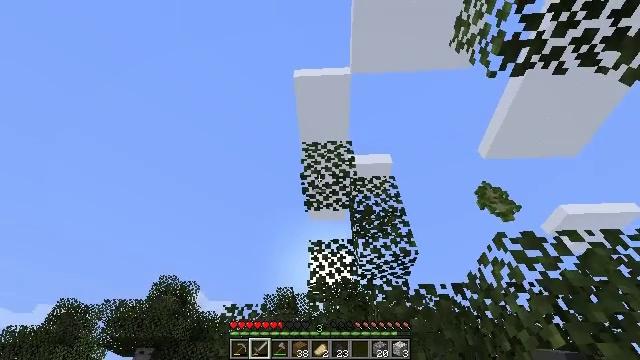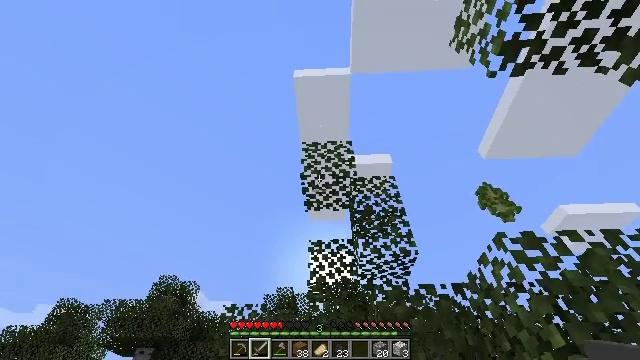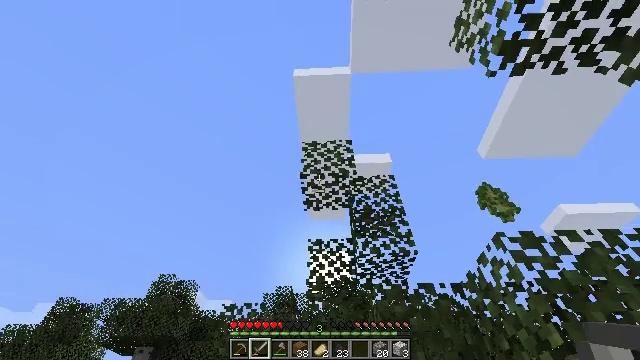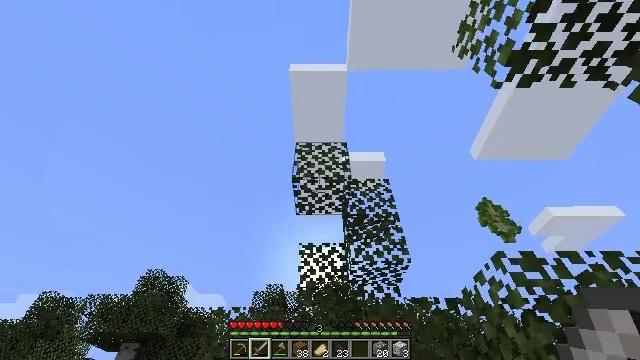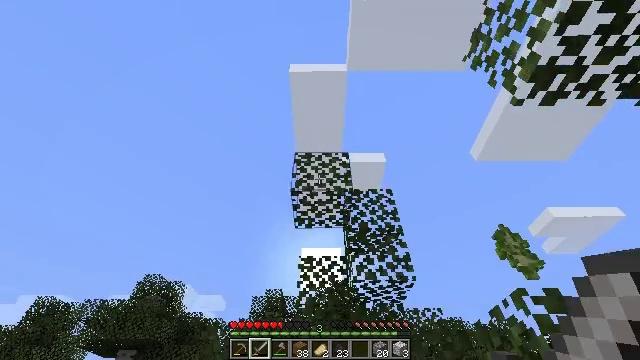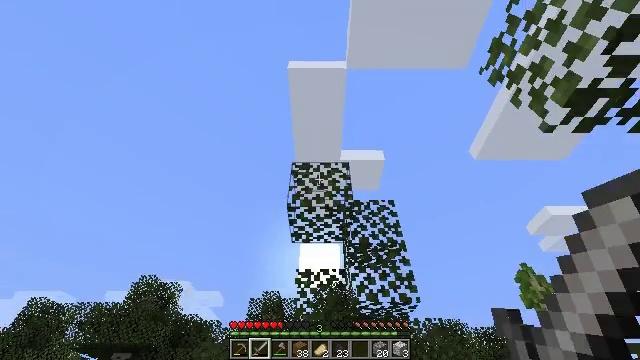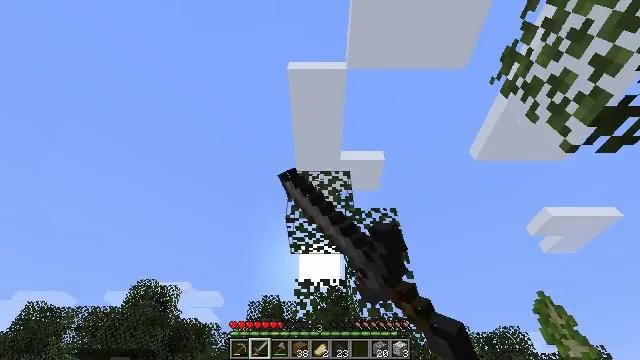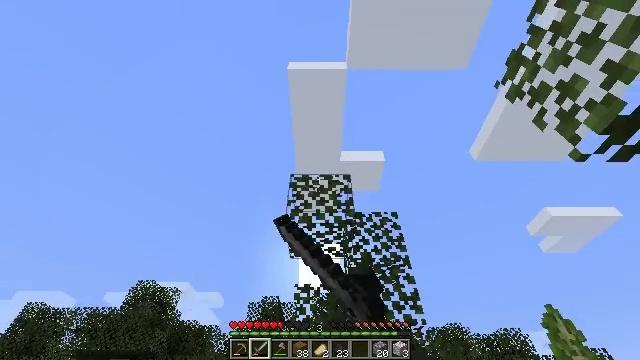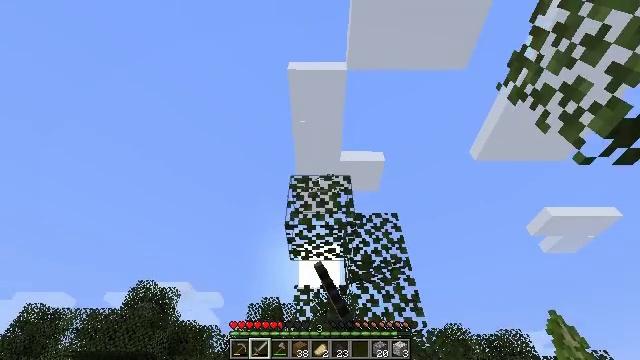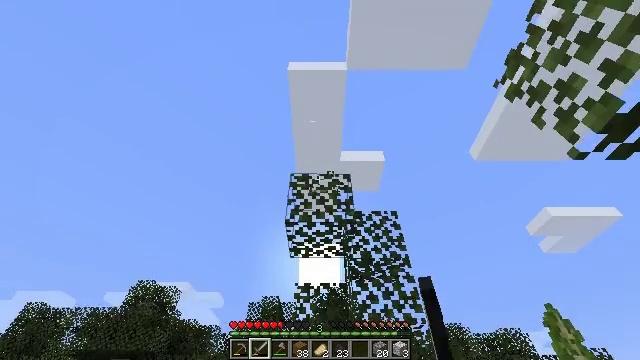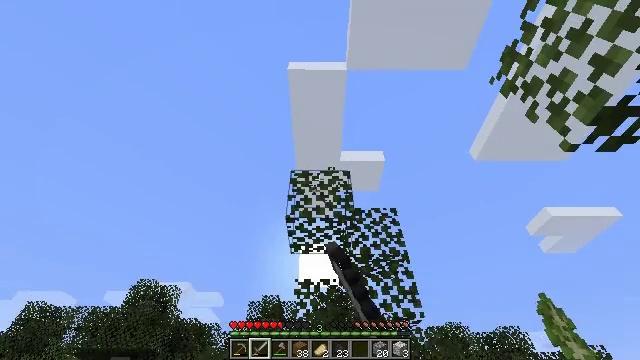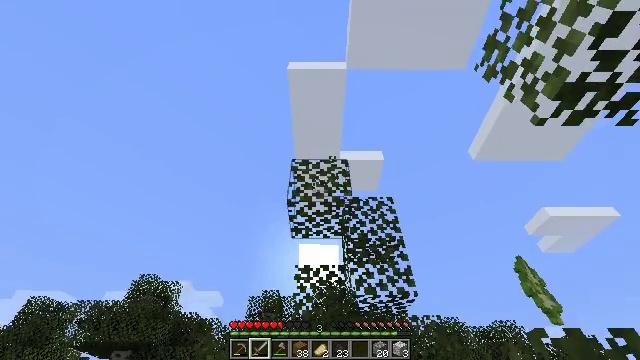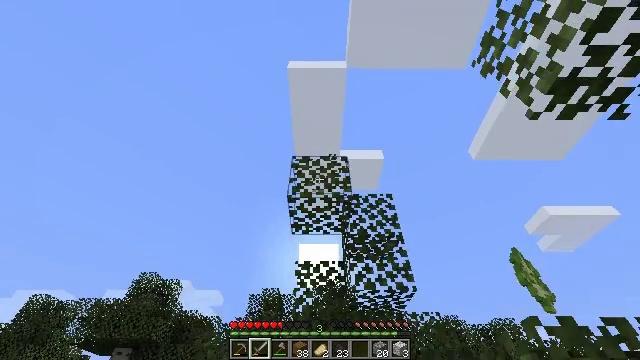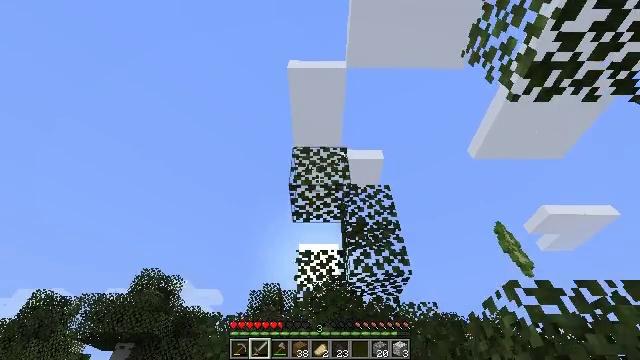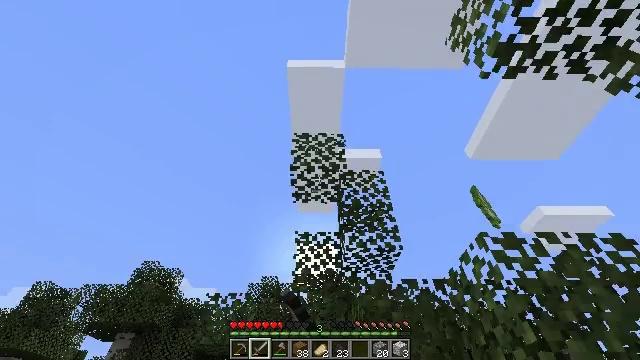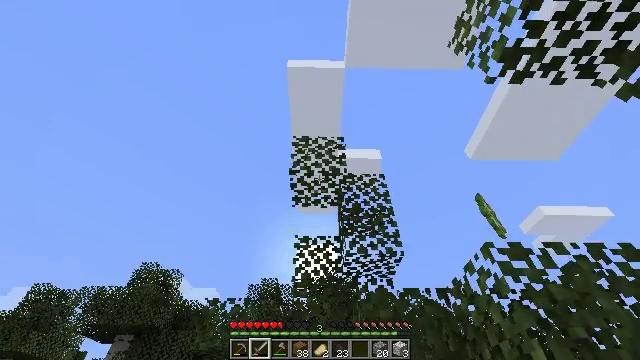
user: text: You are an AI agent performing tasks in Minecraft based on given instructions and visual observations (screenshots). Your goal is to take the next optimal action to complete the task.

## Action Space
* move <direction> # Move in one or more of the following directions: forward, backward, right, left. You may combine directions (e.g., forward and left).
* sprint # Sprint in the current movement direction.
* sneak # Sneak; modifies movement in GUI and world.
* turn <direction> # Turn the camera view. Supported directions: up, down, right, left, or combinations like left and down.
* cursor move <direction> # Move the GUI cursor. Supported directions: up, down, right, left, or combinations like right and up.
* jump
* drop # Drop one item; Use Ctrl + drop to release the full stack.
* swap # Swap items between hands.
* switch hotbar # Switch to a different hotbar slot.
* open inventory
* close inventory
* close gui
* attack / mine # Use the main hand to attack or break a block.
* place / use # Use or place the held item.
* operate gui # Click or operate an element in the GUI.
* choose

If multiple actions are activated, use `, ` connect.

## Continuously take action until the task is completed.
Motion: motion action
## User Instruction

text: Gather birch leaves using hands or shears.
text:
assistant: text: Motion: attack / mine
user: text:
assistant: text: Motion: attack / mine
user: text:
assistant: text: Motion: turn right, jump
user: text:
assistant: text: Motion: jump
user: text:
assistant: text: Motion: attack / mine, jump
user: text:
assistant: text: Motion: attack / mine, jump
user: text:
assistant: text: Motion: attack / mine, jump
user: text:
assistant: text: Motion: jump
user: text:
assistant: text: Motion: attack / mine, jump
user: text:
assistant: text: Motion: attack / mine, jump
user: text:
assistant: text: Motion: attack / mine, jump
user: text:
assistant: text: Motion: attack / mine, jump
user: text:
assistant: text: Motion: attack / mine, jump
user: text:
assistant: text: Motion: attack / mine, jump
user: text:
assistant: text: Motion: attack / mine, jump
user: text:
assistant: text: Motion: attack / mine
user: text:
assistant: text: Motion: no_op
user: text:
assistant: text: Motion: turn up
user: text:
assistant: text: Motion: no_op
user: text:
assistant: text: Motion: no_op
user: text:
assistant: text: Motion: attack / mine, jump
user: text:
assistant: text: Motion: attack / mine, jump
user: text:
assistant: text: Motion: turn down, attack / mine, jump
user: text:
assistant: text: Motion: turn down, attack / mine, jump
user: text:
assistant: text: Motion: move forward, attack / mine, jump
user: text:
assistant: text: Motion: move forward, attack / mine, jump
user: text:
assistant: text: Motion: move forward, attack / mine
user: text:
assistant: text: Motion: move forward, turn left, attack / mine
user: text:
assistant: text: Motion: move forward, attack / mine
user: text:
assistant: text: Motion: move forward, attack / mine